Question: Just say I typed in a bad hostname in the address bar.
For example, say I wasn't running a local web server, and I load:
'http://localhost/callback_url'
In Chrome, this will give me a "This webpage is not available" message.
I know I can normally use 'window.location.href' to get this, but that returns '"data:text/html,chromewebdata"' in this instance.
So in this example, I'd like to know if there's some javascript that returns 'http://localohost/callback_url'
The main reason I'd like to do this is so I know if server side redirect failed when using ChromeDriver with Selenium. So I'd prefer to avoid using extensions if possible, and am open to Chrome and ChromeDriver specific solutions if applicable! The callback_url may have extra info in it, added by the server, and I'd like to see what this info is. I'd like to avoid running another server to get this data if possible.

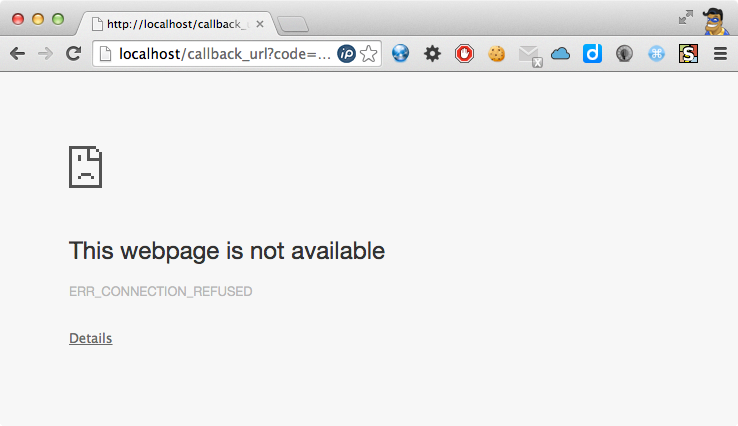
Answer: The 'loadTimeData' object included in the 'ERR_CONNECTION_REFUSED' page has the failed URL:
'''
> loadTimeData.data_.summary.failedUrl
"http://localhost/foo?request_url=bar"
'''